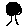
Label: tree